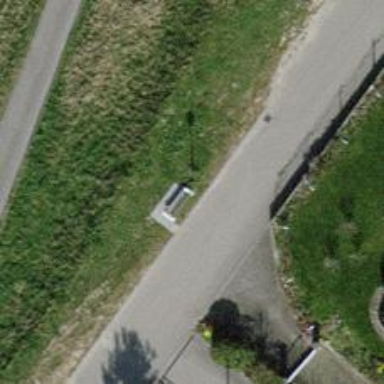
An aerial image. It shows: Bench for seating.